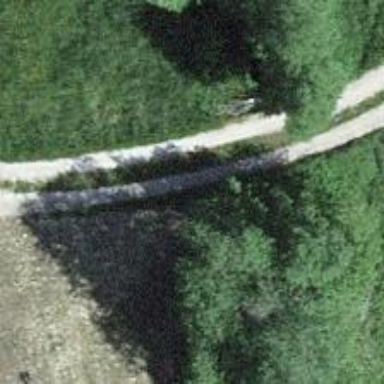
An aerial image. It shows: Track with compacted grade3 surface.